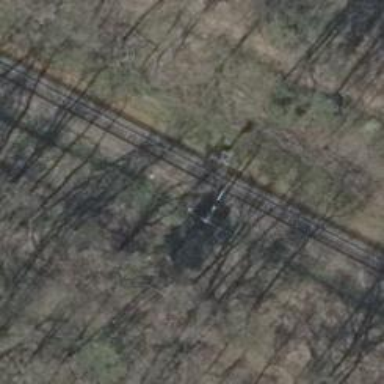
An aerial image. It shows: Light railway signal with light crossing form.